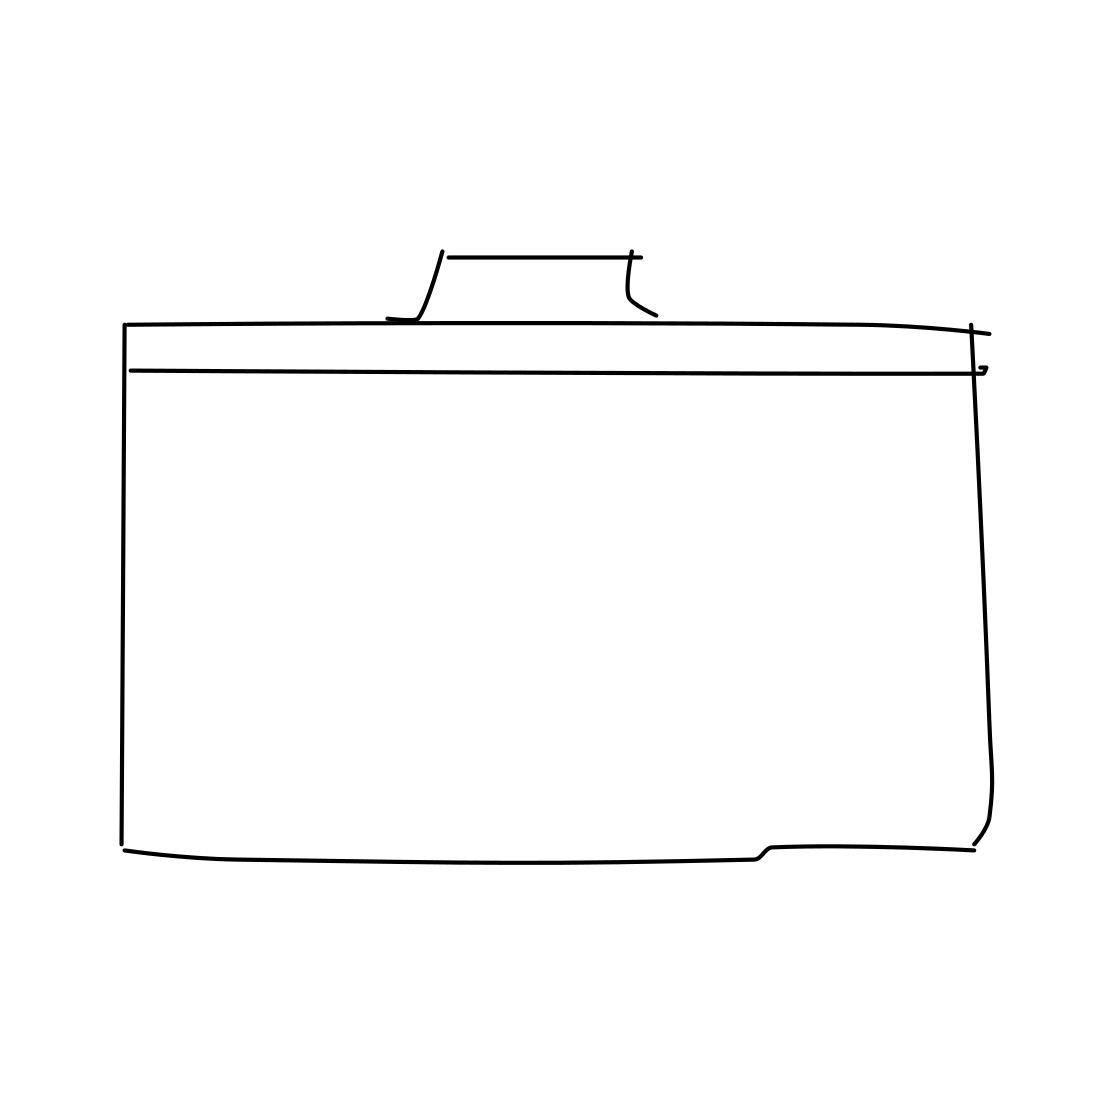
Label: purse